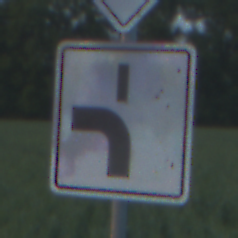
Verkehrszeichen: VerlaufVorfahrtsstrasse5
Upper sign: Vorfahrtsstrasse
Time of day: SunriseSunset
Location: Outdoor (Nature)
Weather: PartlyCloudy
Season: NotSpecified
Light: Natural